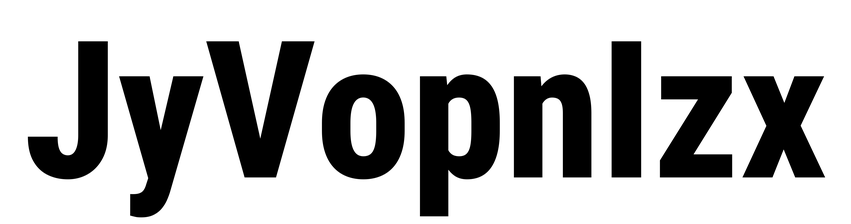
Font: Roboto_Condensed_ExtraBold